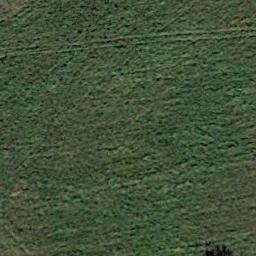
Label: meadow